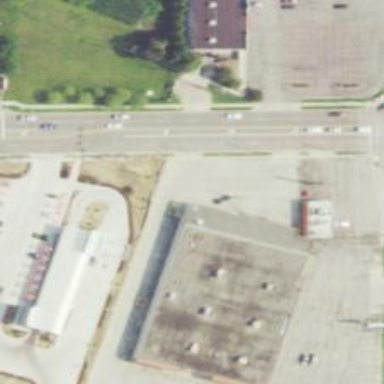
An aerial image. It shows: Commercial building.